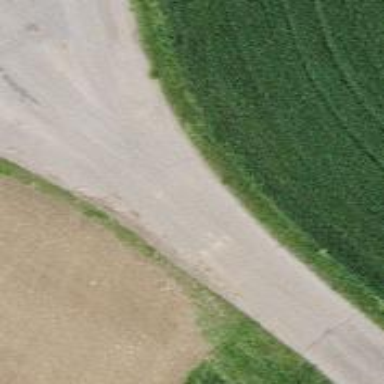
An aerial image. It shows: Unclassified road with paved surface.